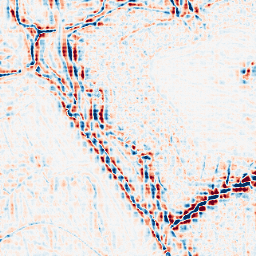
Category: wavelet
Decomposition family: wavelet_dwt
Decomposition parameters: wavelet: sym4
level: 3
Upsampling method: sinc_hamming
Upsampling parameters: scale: 8
kernel_size: 8
Upsampling scale: 8